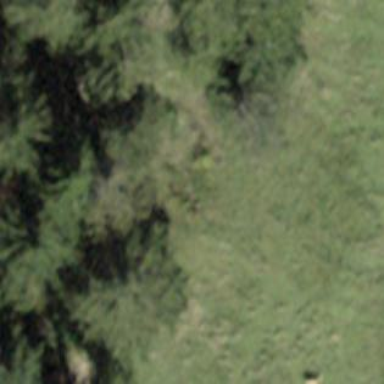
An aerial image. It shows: Forest area.